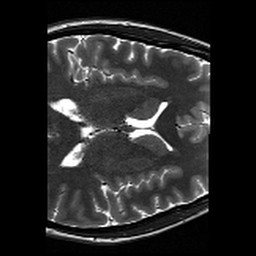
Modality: T2w
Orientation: axial
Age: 29
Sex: female
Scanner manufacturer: siemens
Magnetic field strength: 3 T
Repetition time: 13.15 s
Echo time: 0.082 s